Question: I am using Qt 4.8 and would like to get rid of the "Drop-Down" animation when clicking on a QComboBox. I also want to move it a bit. So far I've been looking at re-implementing showPopup and hidePopup but can't figure out how to make it work.
Additionally, every time I try to move or style using CSS there is a white background that is always there. (See picture). Any help would be appreciated.

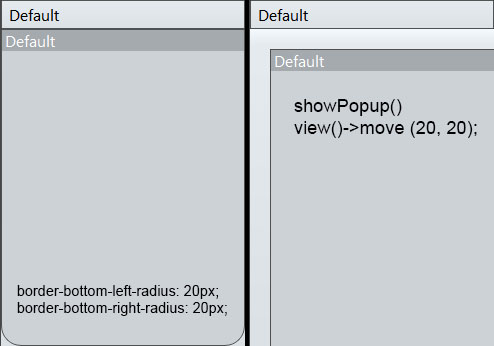
Answer: Use <URL>:
'''
QApplication::setEffectEnabled(Qt::UI_AnimateCombo, false);
'''